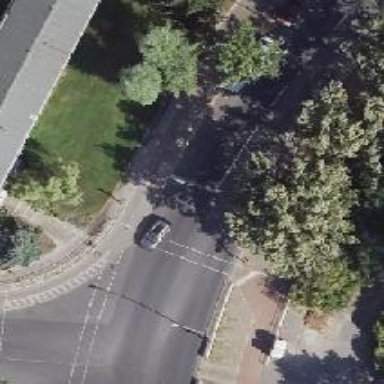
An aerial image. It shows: Road with traffic signals.